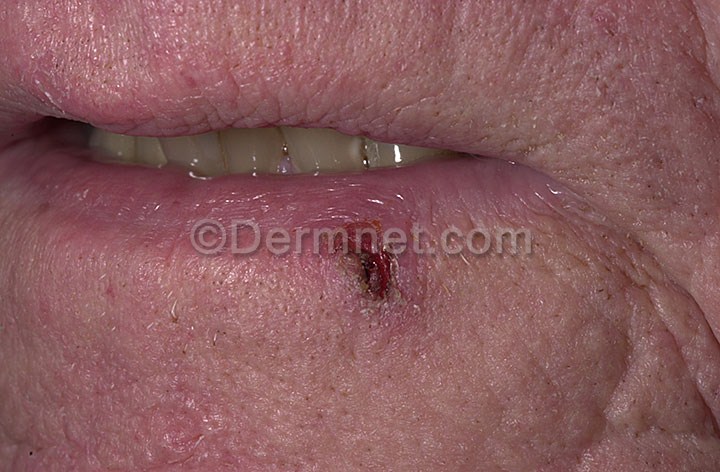
Disease: Actinic Keratosis Basal Cell Carcinoma and other Malignant Lesions